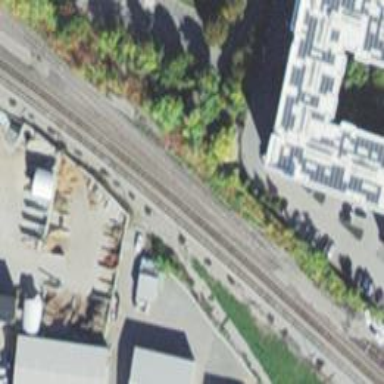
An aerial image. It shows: Railway yard used for servicing trains.